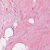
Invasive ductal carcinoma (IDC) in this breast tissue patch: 0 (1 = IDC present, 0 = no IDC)